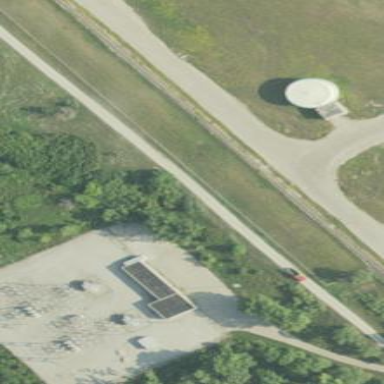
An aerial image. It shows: There is distribution substation enclosed by fence.